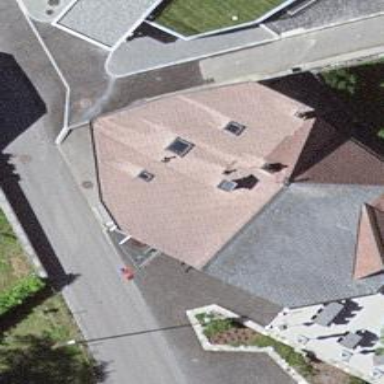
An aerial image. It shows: Restaurant.